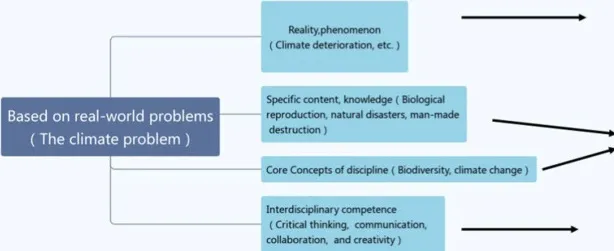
Cognitive development of interdisciplinary thematic learning.
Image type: chart (chart)